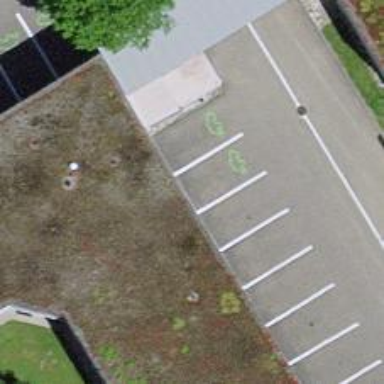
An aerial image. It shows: Charging station.